Question: I was wondering if Apple provides standard controls for the up/down arrow keys for the toolbar? All the other familiar buttons are present in Interface Builder, but not the arrow keys.

Is there a way to show them programmatically?
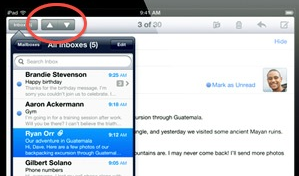
Answer: There is no public built-in control to display such a button. You can easily enough create your own, though, with a UISegmentedControl and 'momentary' set to YES (put it in the toolbar using '[[UIBarButtonItem alloc] initWithCustomView:...]', of course).
You can probably use the Unicode characters U+25B2 for ^ and U+25BC for V, or you can use appropriate images.